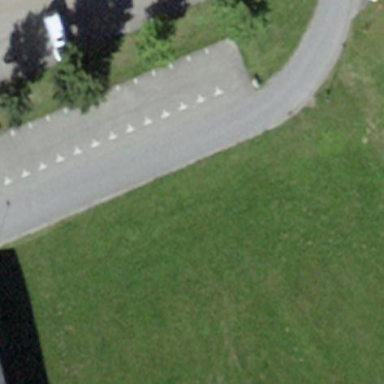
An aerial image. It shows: Parking area.